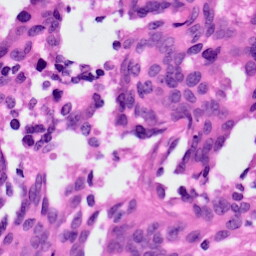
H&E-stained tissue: Ovarian